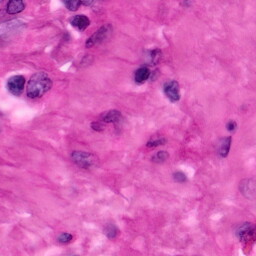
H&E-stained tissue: Pancreatic